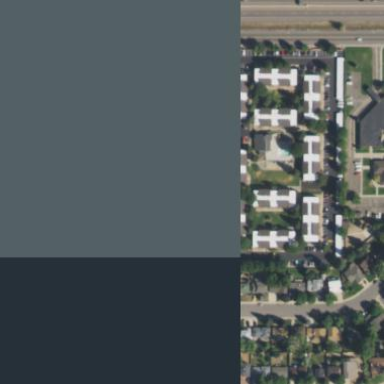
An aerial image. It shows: Single-family residential area.